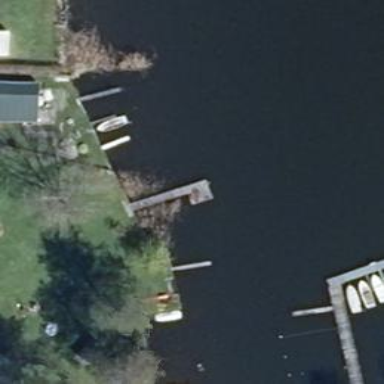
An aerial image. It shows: Man-made pier.